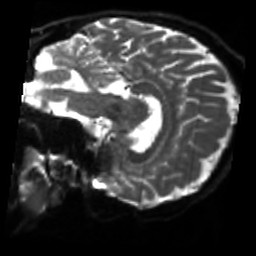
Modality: sbref
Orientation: sagittal
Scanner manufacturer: siemens
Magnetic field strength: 3 T
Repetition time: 4 s
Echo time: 0.0594 s